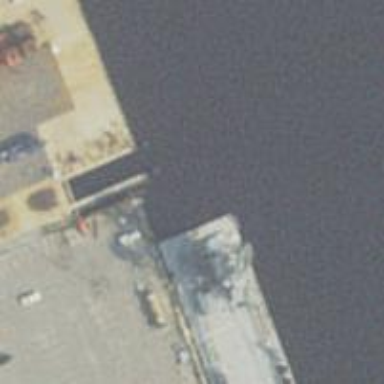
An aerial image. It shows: Man-made pier.